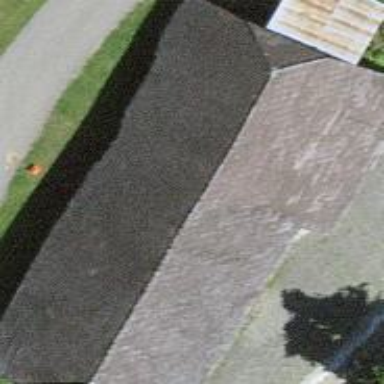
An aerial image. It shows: Farm building.